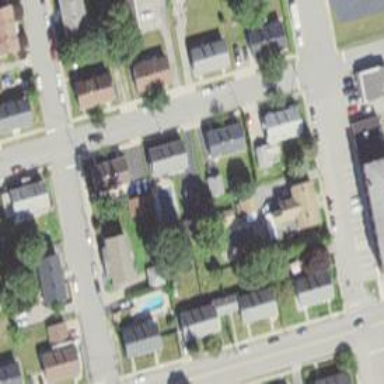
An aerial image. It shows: Residential driveway serving as service road.